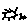
Label: sun